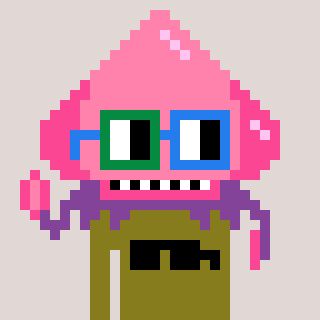
a pixel art character with square green and blue glasses, a squid-shaped head and a gunk-colored body on a warm background